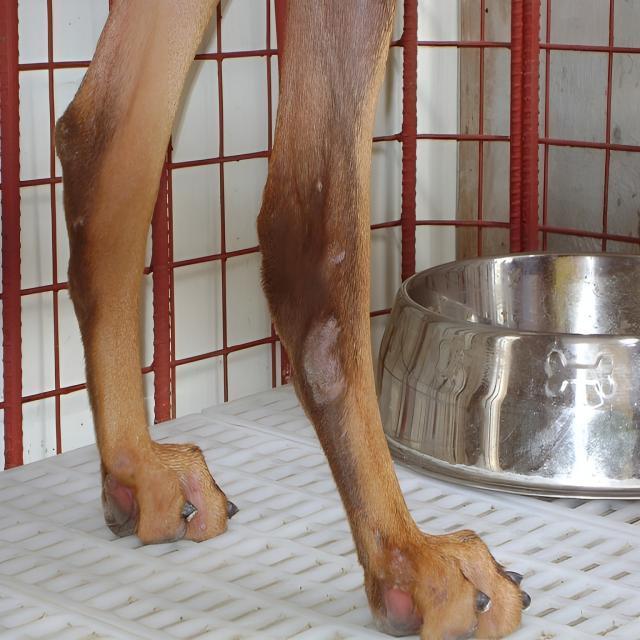
Canine dermatitis — inflammation of the skin presenting with erythema, pruritus, papules, and excoriation. May be allergic, contact, or atopic in origin.